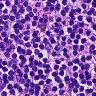
Metastatic tissue present: no